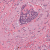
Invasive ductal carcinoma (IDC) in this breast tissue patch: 1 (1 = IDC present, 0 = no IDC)